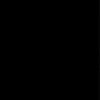
Label: dusty